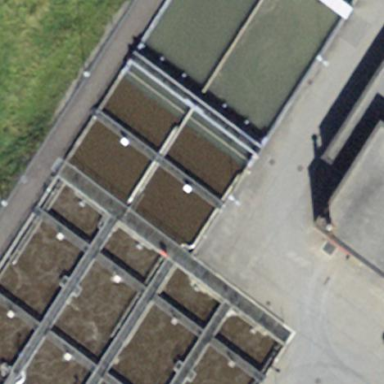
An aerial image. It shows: Image of wastewater.